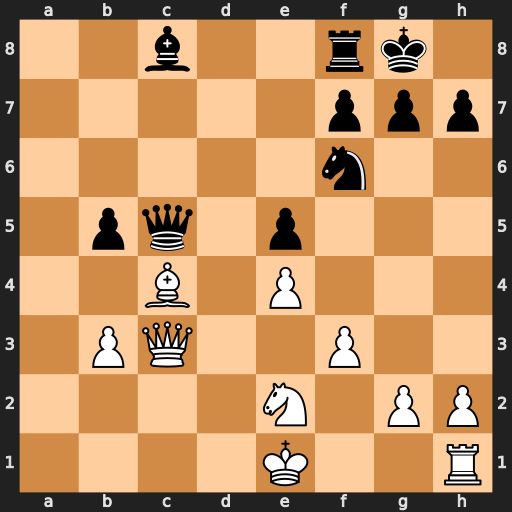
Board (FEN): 2b2rk1/5ppp/5n2/1pq1p3/2B1P3/1PQ2P2/4N1PP/4K2R
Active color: w
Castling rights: K
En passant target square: -
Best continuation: Bxf7+ Kxf7 Qxc5